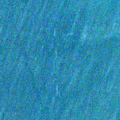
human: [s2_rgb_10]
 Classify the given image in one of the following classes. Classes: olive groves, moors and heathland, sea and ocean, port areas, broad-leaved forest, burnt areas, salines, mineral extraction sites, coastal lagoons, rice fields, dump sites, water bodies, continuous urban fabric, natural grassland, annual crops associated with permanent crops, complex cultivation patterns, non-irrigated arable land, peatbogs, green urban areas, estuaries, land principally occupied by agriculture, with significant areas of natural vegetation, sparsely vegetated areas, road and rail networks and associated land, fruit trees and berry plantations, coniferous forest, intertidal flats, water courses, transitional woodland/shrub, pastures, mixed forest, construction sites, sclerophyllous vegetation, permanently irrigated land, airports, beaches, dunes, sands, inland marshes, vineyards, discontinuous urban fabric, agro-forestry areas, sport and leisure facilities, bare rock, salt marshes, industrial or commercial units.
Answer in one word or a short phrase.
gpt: sea and ocean